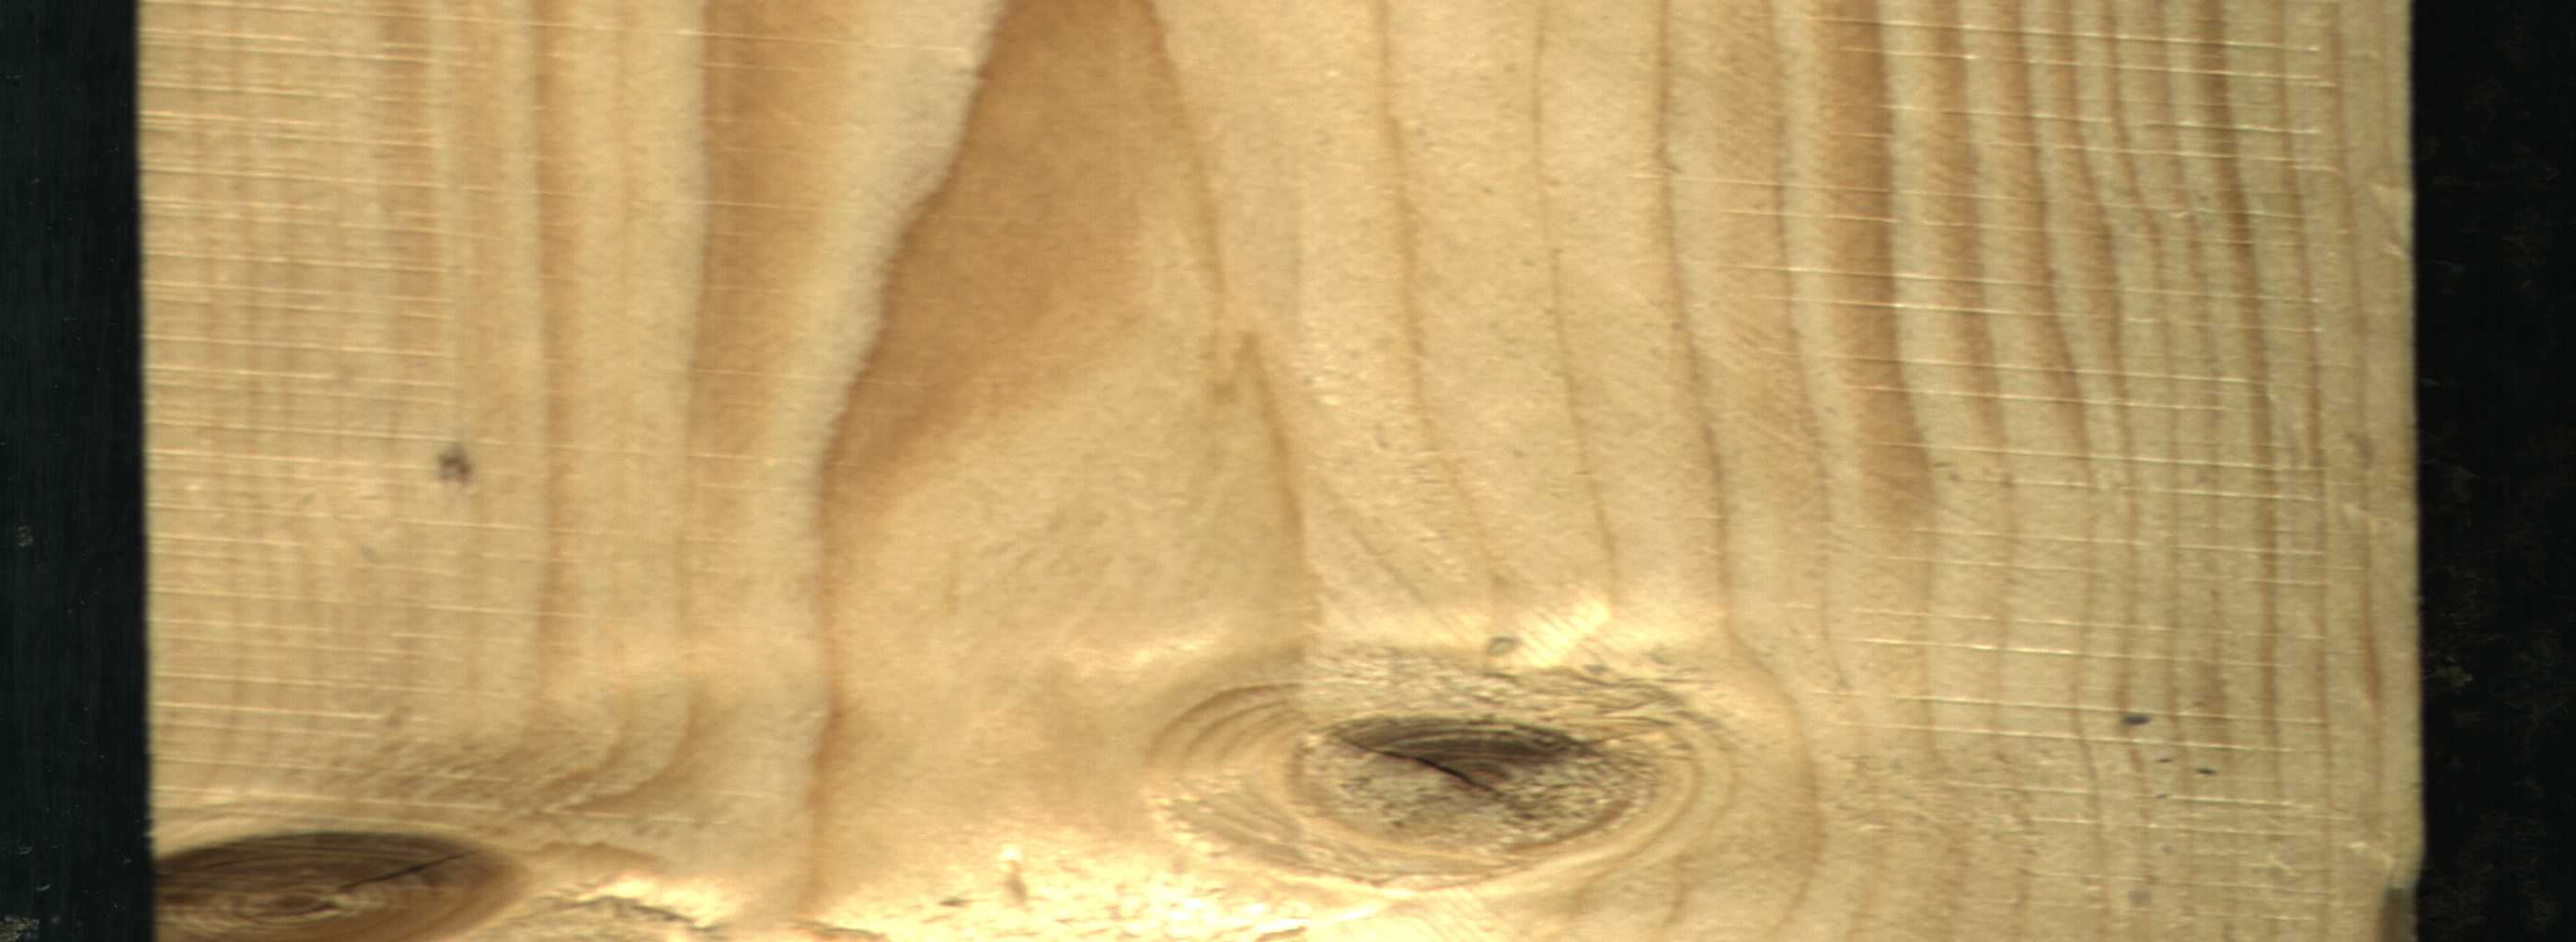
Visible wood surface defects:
knot_with_crack
knot_with_crack